Field crop: tomato
Growth stage: 1
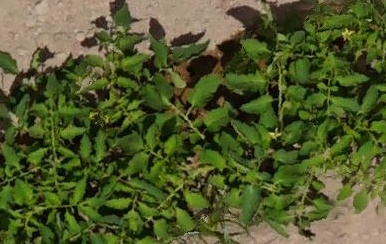
Species: tomato